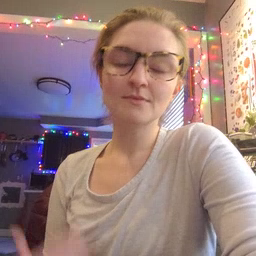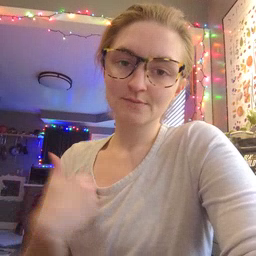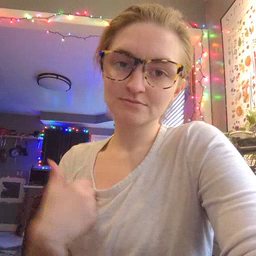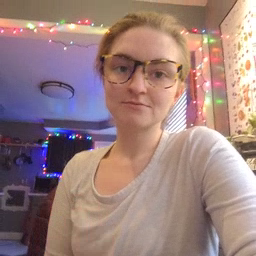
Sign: animal